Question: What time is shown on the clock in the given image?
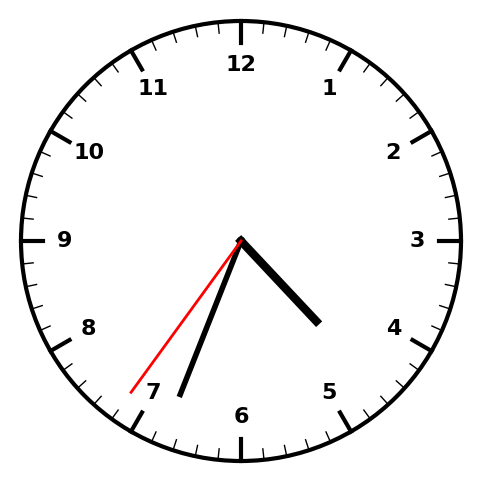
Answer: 04:33:36